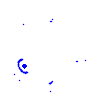
Particle: kaon